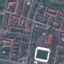
Land use / land cover: Residential